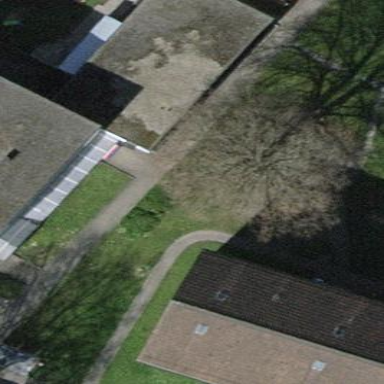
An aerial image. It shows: Kindergarten building.